Aerial crown-view tile of a tropical tree (Barro Colorado Island, Panama), acquired 20250414:
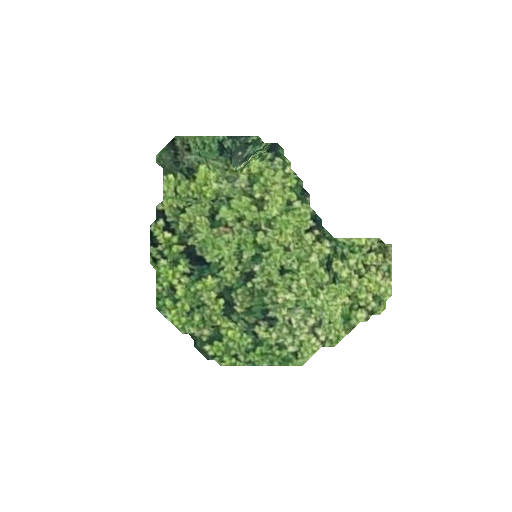
Species: Anacardium excelsum
GBIF accepted scientific name: Anacardium excelsum
Crown area: 58.198 m²